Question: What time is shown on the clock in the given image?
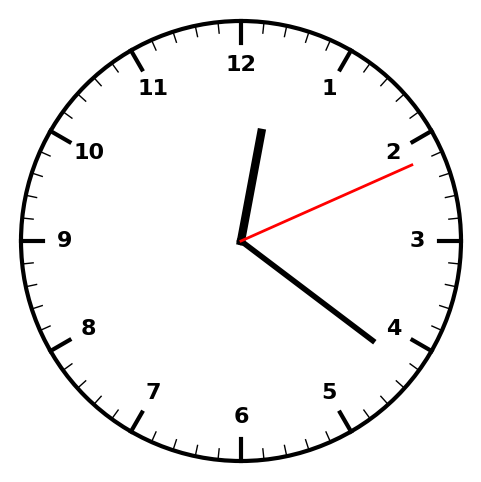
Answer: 12:21:11